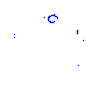
Particle: proton